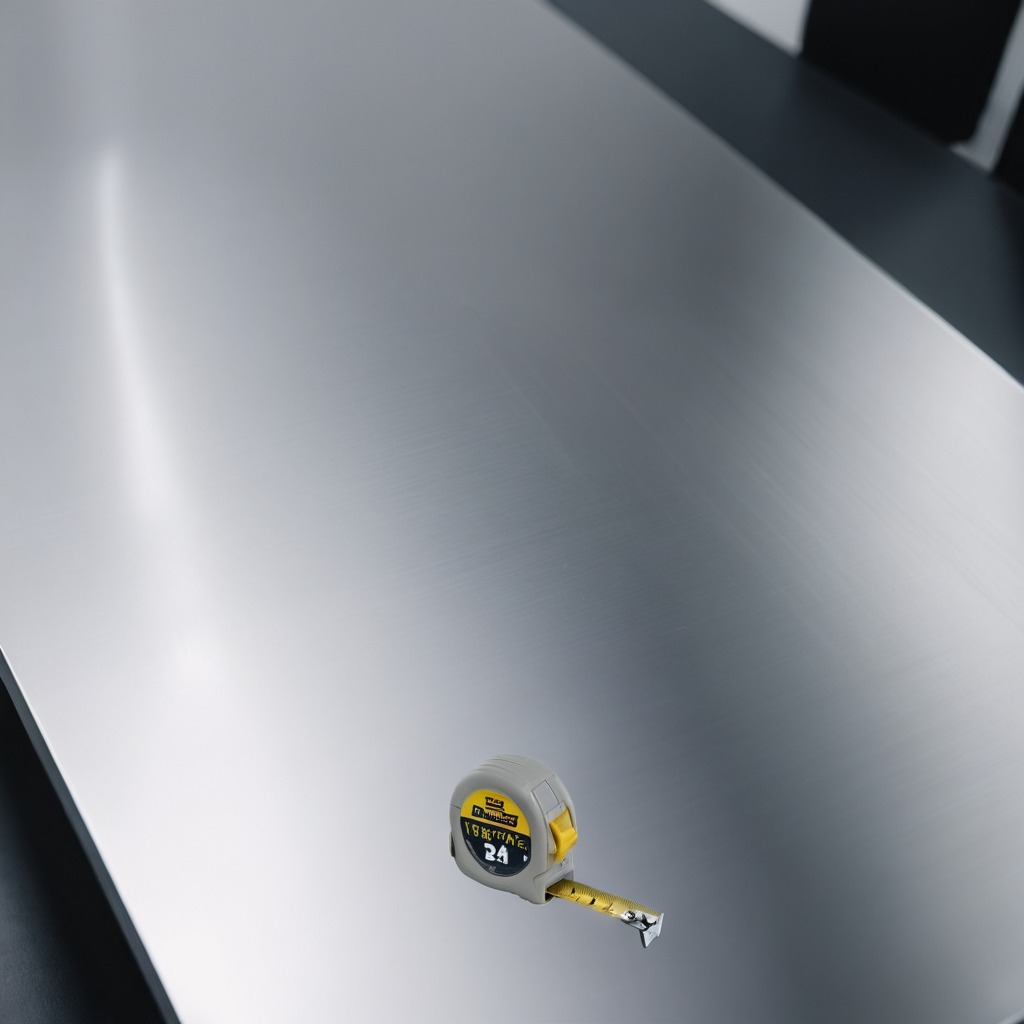
A measuring tape is lying on the stainless steel table.